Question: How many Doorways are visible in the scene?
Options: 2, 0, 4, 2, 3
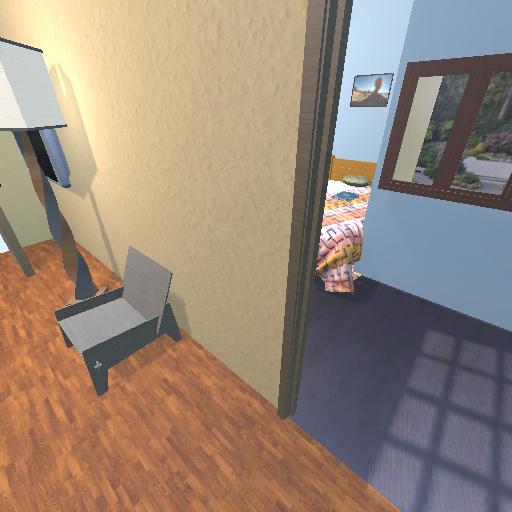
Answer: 2